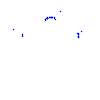
Particle: proton